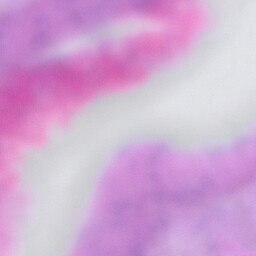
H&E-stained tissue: Cervix